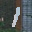
Label: 1